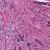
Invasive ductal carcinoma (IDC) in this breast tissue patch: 0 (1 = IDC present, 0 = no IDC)